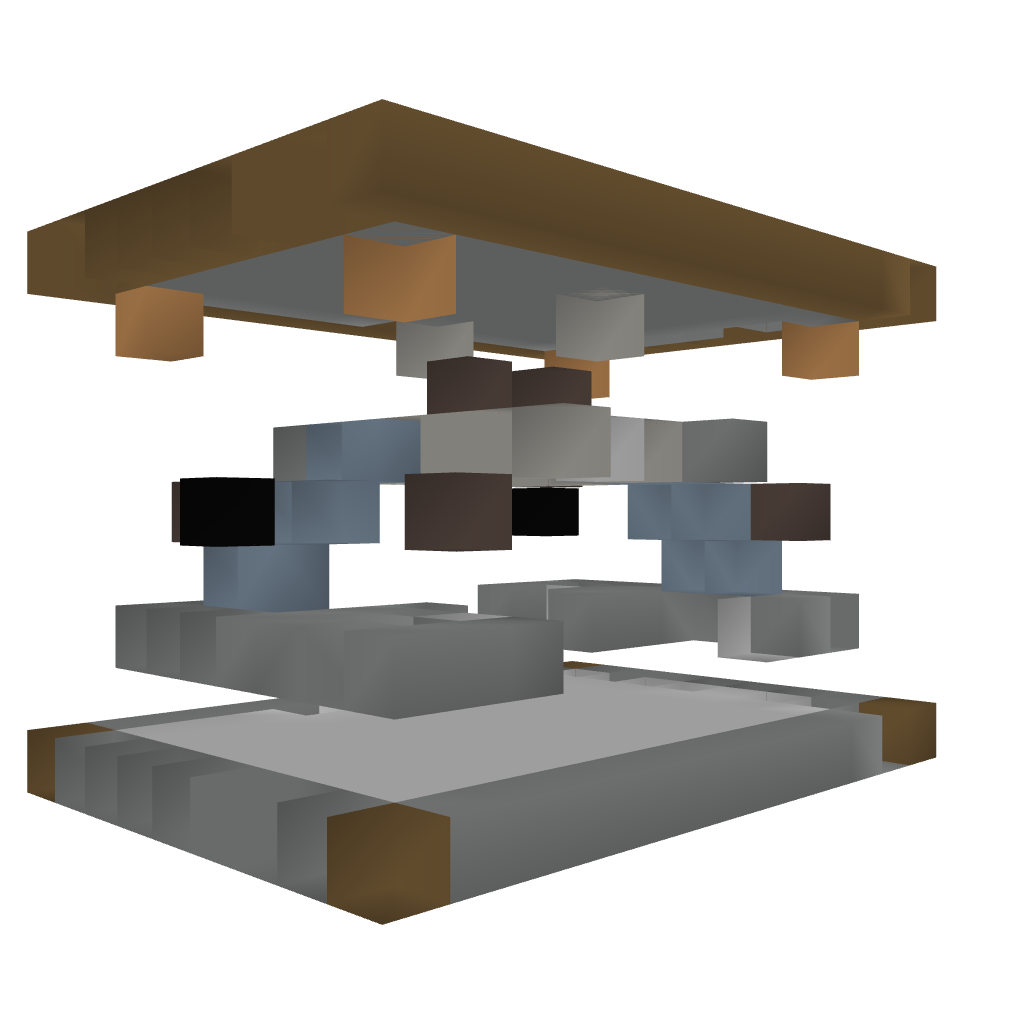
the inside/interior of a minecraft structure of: Trading Room